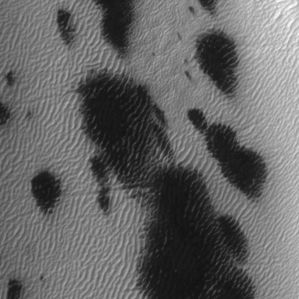
Label: frost